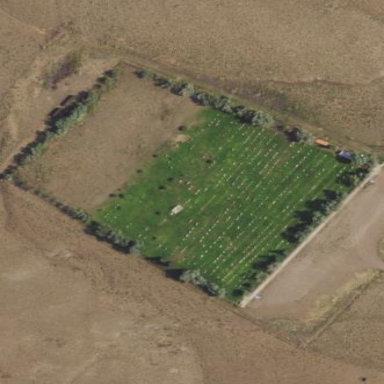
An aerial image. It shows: Cemetery.